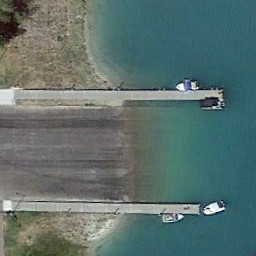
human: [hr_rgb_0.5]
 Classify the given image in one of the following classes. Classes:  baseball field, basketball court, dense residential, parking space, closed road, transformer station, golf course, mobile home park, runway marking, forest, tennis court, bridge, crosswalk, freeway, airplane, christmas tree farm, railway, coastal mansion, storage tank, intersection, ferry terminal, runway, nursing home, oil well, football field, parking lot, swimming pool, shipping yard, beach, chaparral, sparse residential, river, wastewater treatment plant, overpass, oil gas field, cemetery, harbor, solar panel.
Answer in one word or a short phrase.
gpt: ferry terminal